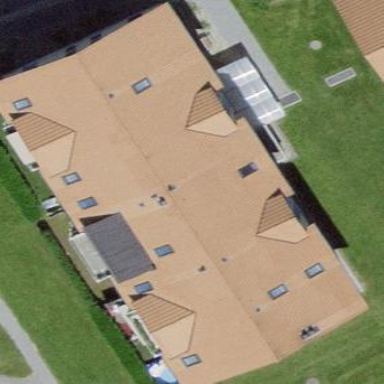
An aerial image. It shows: Residential building.